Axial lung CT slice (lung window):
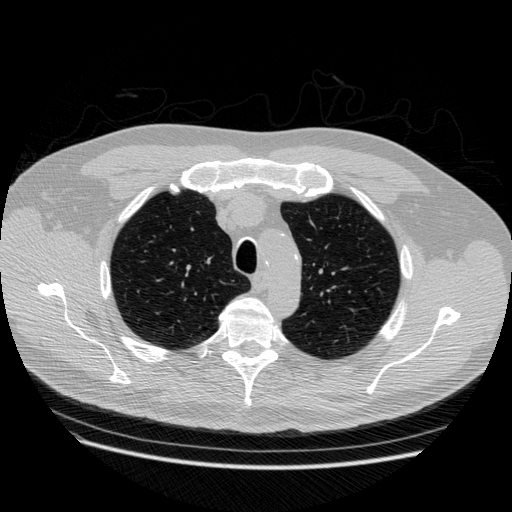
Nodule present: no